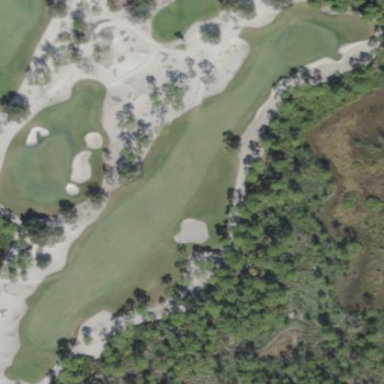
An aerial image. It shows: Rough area on grassy golf course.